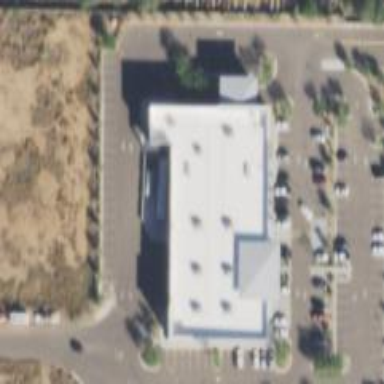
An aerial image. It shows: Retail building.